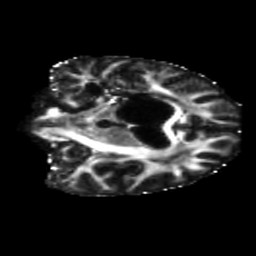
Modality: FA
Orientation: coronal
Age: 53
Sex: female
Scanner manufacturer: siemens
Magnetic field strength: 3 T
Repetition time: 5.47 s
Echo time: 0.0854 s